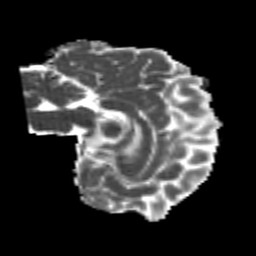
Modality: MD
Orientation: sagittal
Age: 20
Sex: male
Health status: healthy
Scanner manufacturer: philips
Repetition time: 7.386 s
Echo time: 0.08599 s